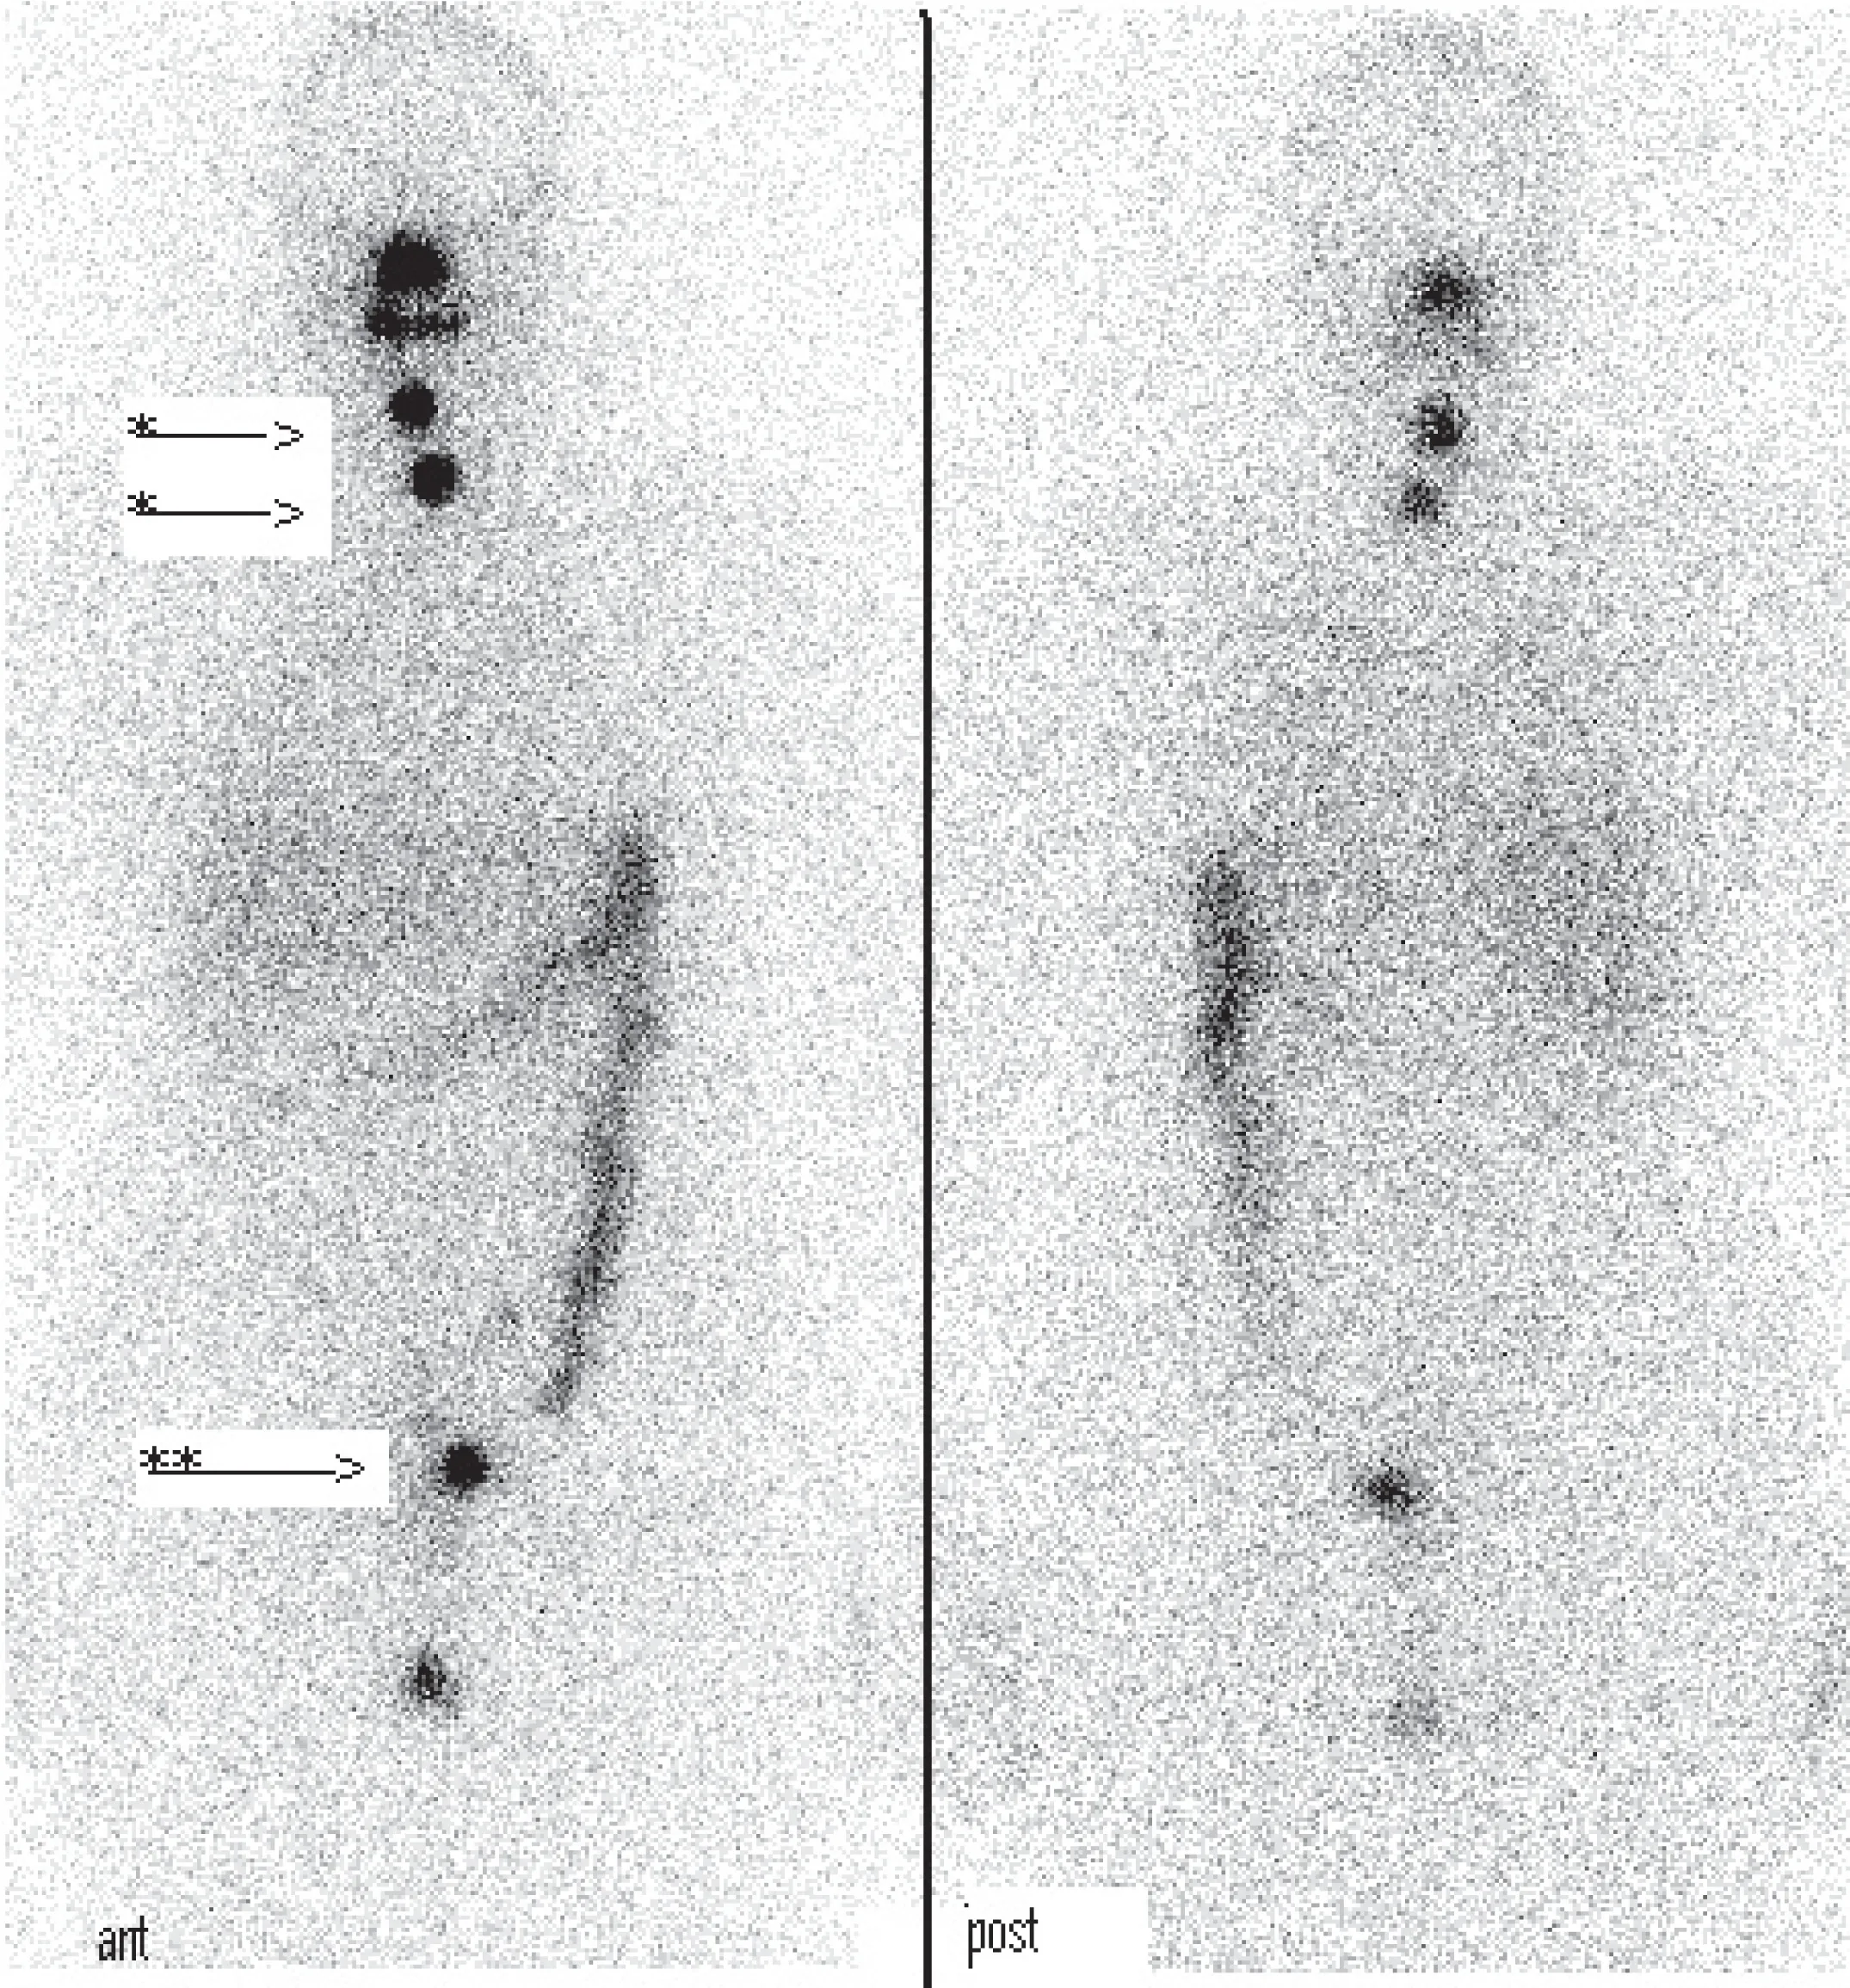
Total body scintigraphy eight days after 5550 MBq. 131I treatment. Two small spots in the region of the former thyroid are visible, probably remnant (*). In the pelvic region, there is pathological uptake visible just left of the bladder (**). This could be residual tumor activity.
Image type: radiology (scintigraphy)